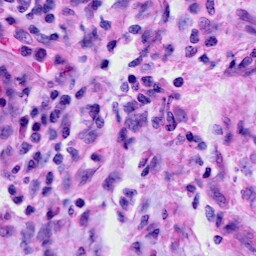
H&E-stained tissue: Cervix